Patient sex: F
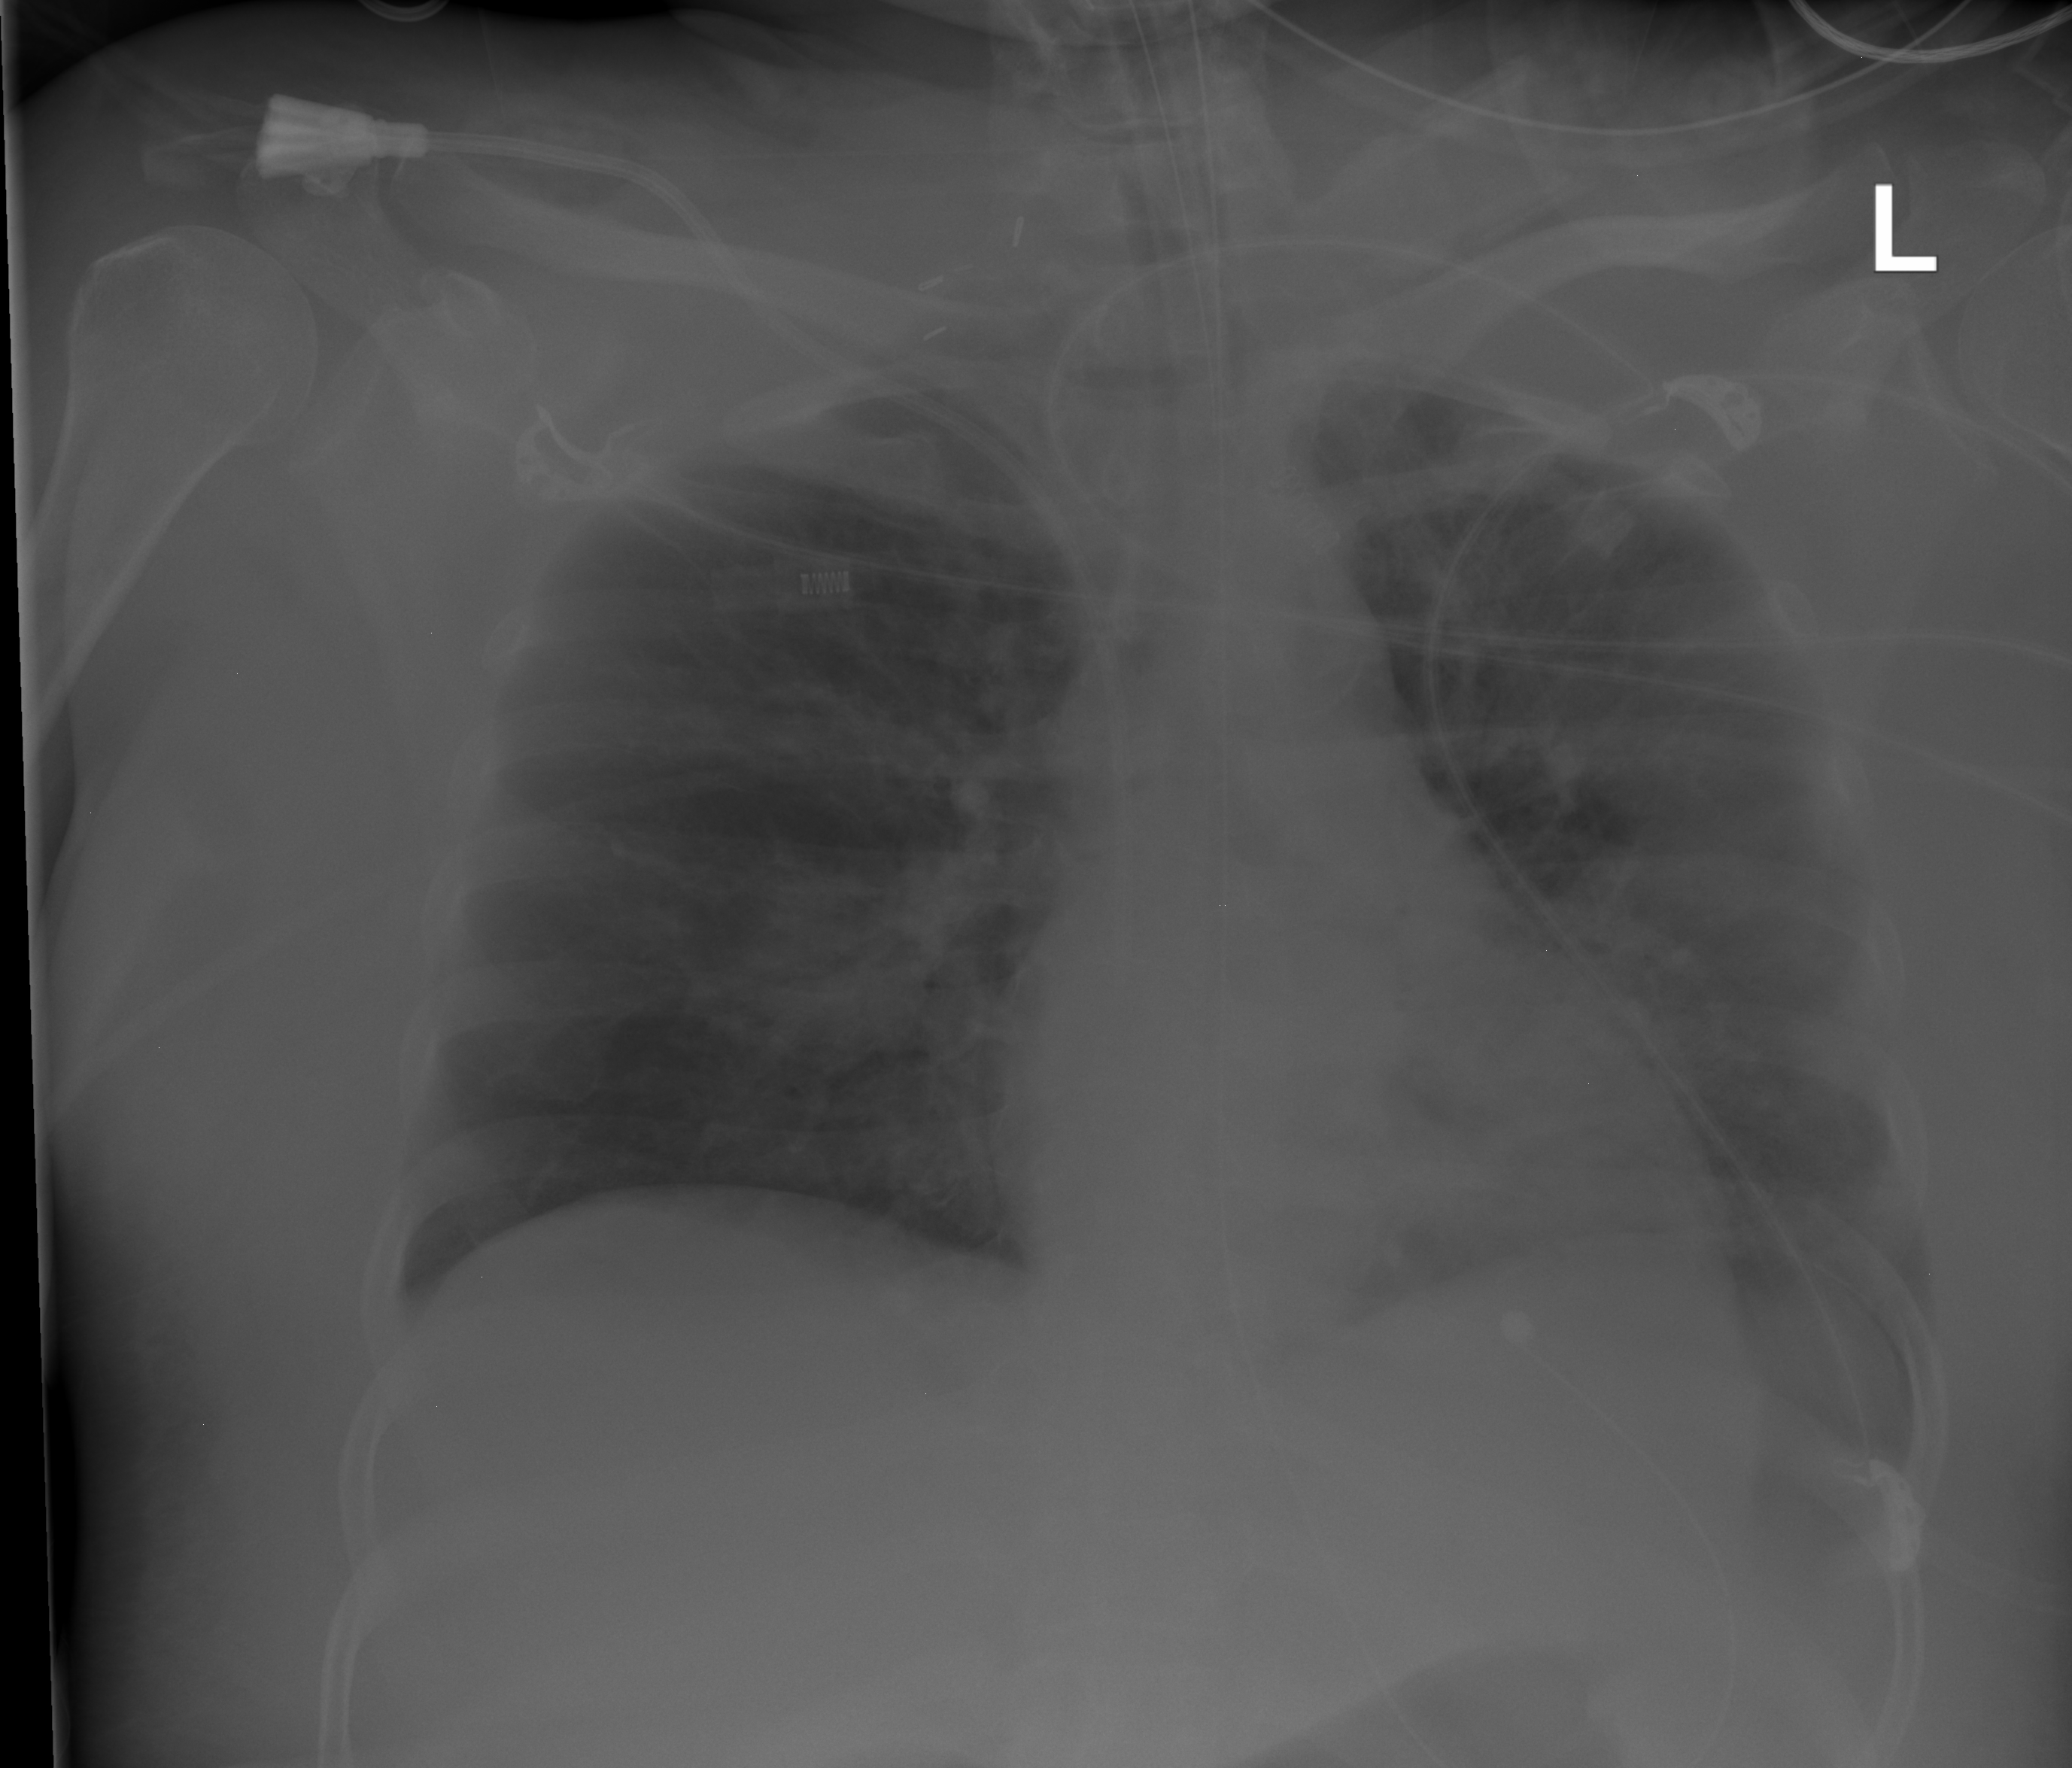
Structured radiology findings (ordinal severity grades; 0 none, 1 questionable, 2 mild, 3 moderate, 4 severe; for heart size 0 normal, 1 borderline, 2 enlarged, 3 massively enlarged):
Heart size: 0
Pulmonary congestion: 2
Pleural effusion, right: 1
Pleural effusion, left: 2
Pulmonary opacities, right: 2
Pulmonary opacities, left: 3
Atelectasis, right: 2
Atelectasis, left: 2